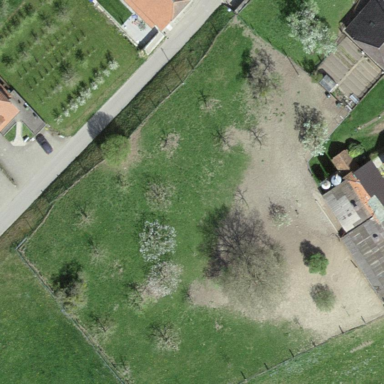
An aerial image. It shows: Orchard.